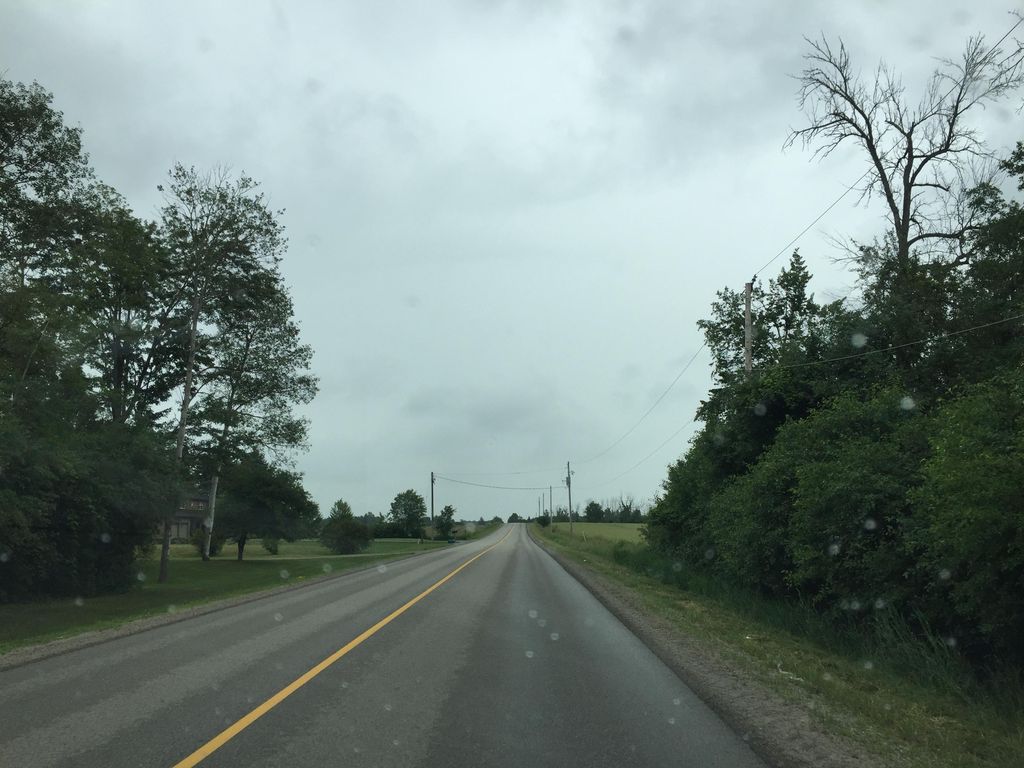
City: kitchener-waterloo